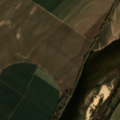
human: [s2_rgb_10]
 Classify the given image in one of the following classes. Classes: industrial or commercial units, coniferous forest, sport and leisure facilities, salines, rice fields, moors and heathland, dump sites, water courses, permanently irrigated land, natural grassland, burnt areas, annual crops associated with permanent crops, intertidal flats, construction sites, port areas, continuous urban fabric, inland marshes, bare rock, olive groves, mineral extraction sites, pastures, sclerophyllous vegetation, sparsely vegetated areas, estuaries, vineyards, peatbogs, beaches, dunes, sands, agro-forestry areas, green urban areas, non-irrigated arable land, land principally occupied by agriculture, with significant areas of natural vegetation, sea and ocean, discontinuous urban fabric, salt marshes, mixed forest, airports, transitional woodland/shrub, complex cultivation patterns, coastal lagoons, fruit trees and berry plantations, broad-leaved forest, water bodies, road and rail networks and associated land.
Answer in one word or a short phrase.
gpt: permanently irrigated land, water courses